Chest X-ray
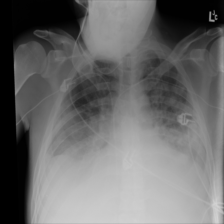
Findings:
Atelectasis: negative
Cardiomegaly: negative
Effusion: negative
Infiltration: negative
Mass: negative
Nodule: negative
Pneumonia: negative
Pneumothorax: negative
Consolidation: positive
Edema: negative
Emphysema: negative
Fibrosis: negative
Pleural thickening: negative
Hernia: negative